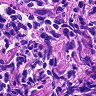
Metastatic tissue present: no